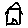
Label: house